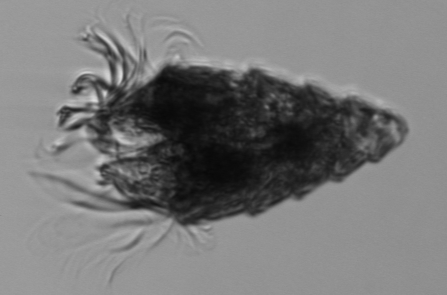
Label: Laboea_strobila